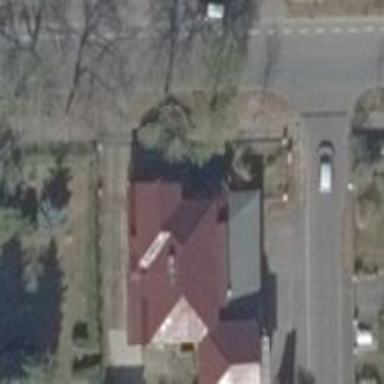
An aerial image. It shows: Residential building with mansard roof.